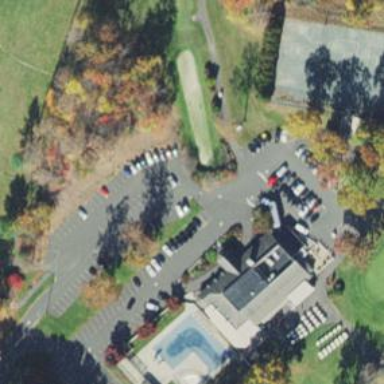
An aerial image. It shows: Driveway tunnel that serves as building passage.